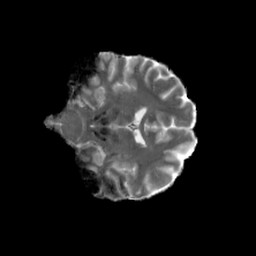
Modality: MD
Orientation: coronal
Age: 27
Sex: female
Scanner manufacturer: siemens
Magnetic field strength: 6.98 T
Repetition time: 7.08 s
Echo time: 0.0756 s